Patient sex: M
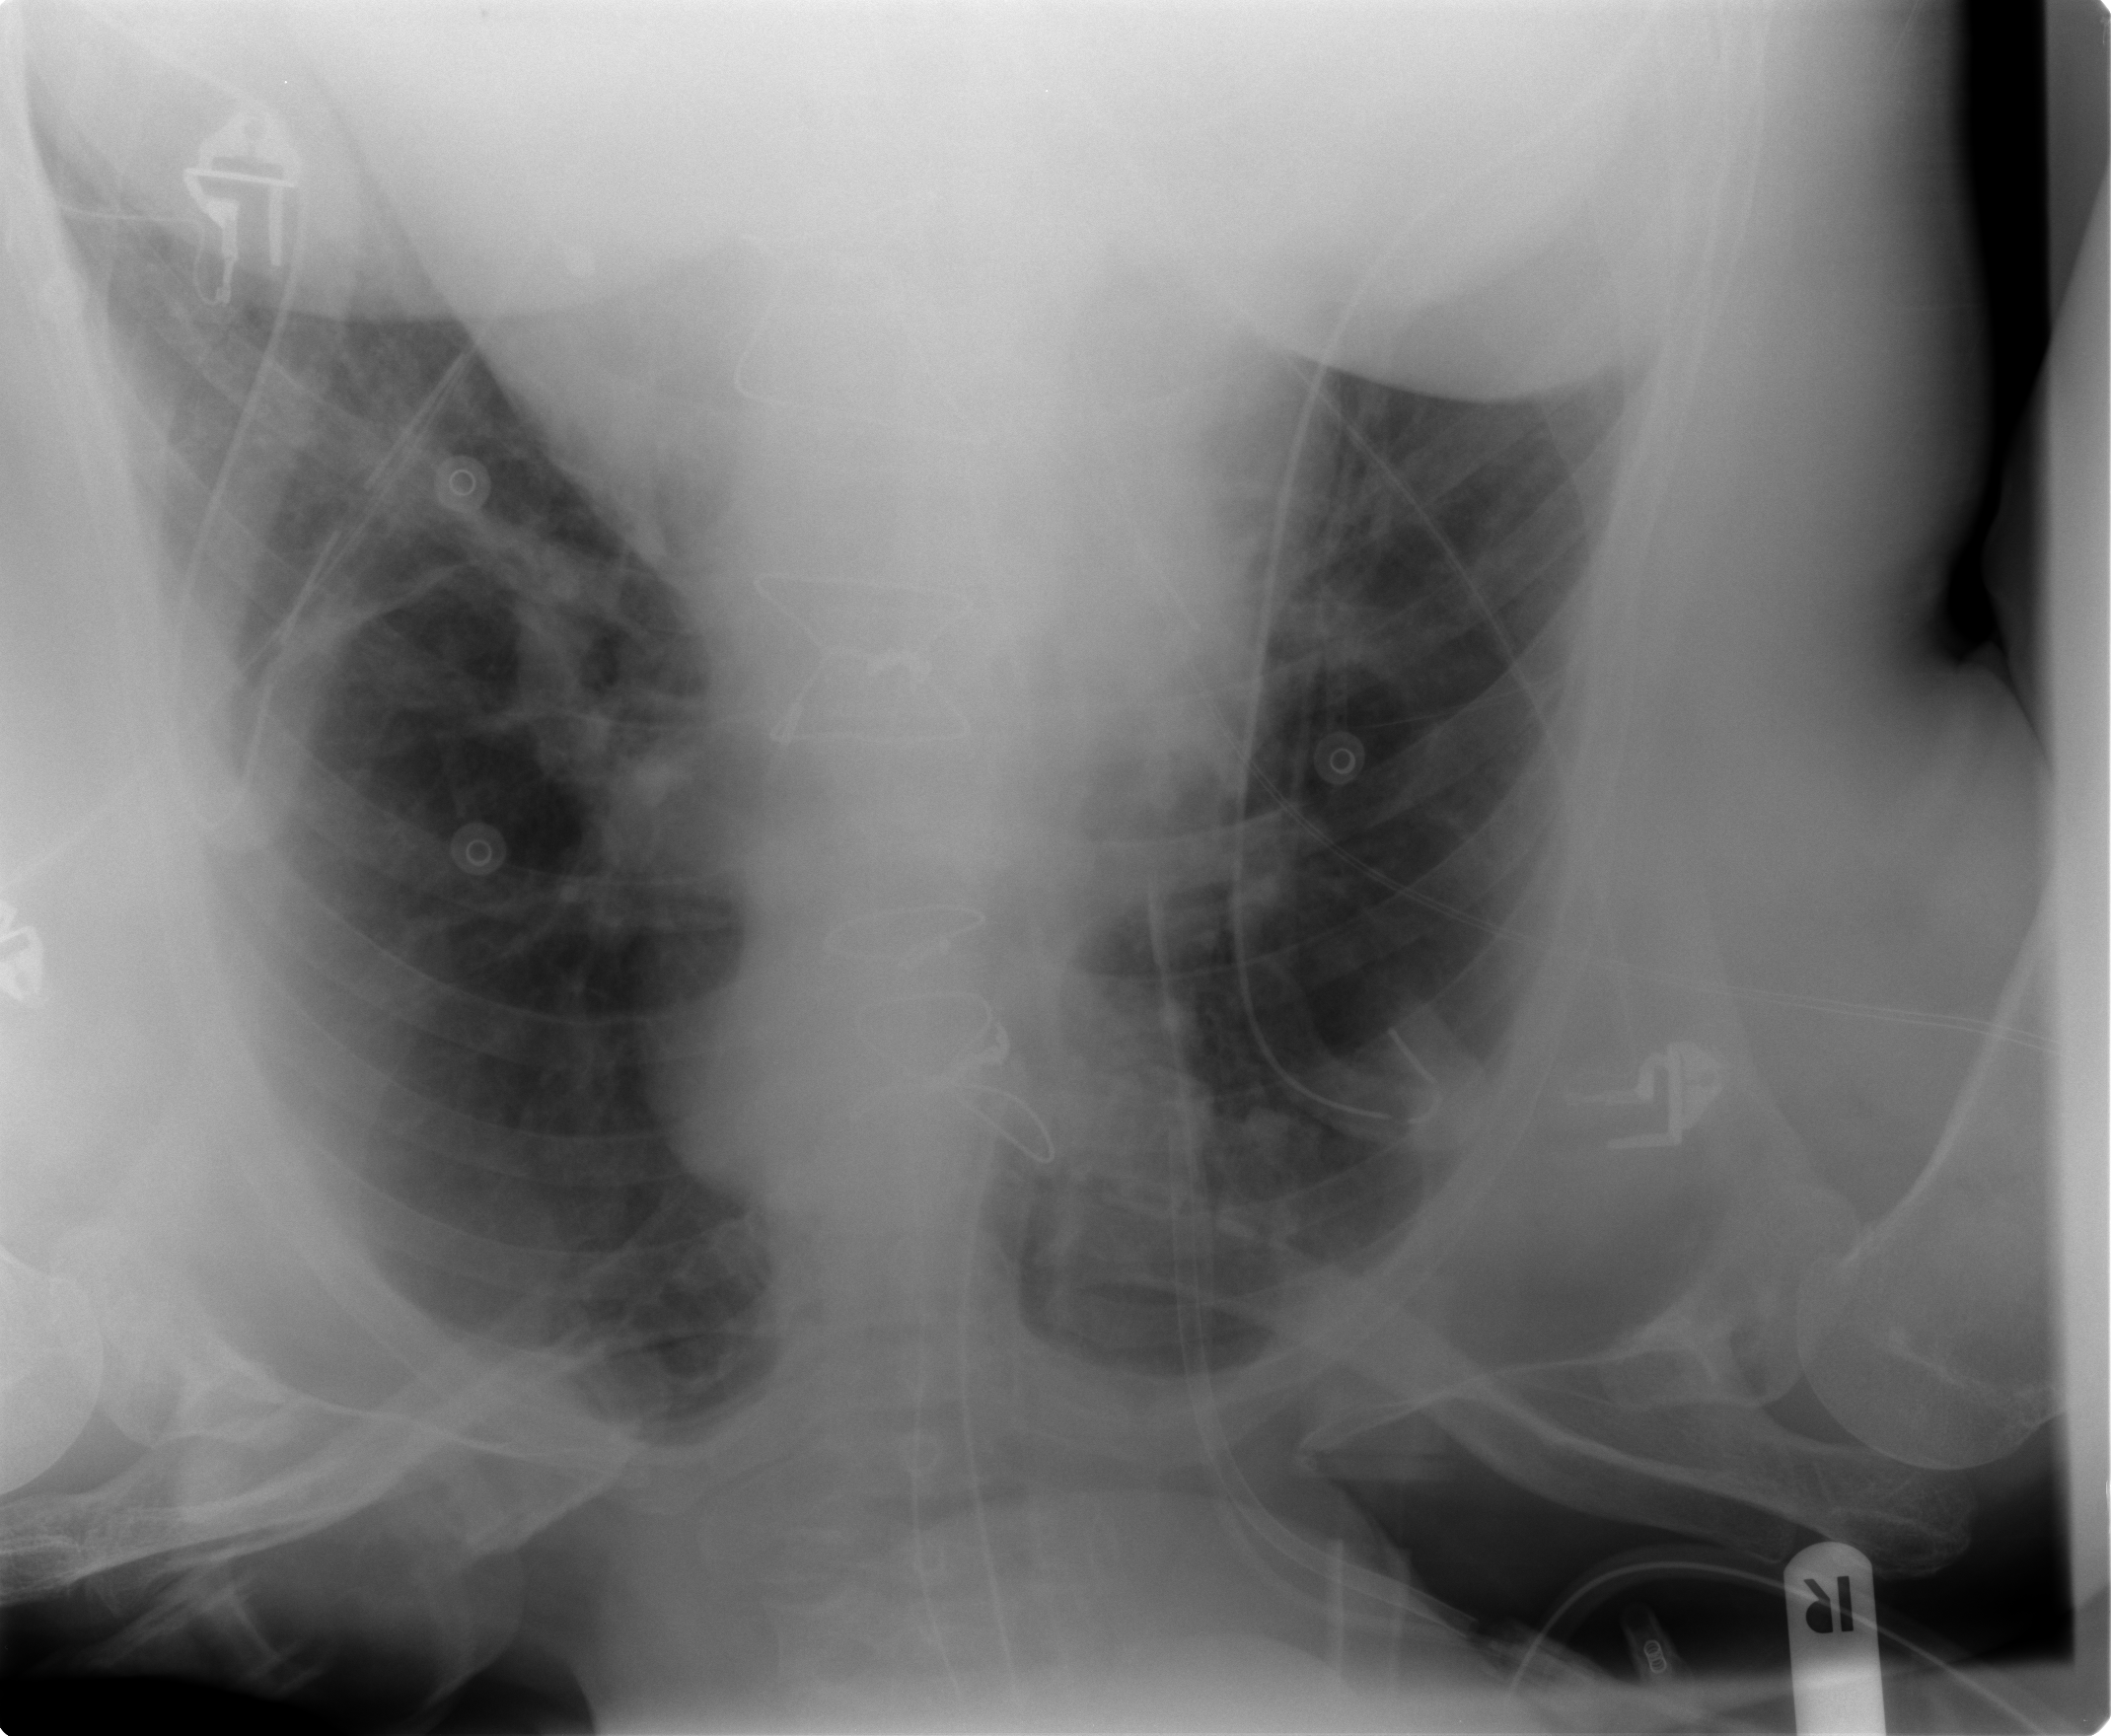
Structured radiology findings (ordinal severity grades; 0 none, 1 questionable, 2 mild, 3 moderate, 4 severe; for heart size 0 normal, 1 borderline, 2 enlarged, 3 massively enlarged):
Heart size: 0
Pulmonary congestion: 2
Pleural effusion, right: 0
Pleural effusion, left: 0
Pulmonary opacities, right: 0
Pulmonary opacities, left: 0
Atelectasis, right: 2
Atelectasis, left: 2